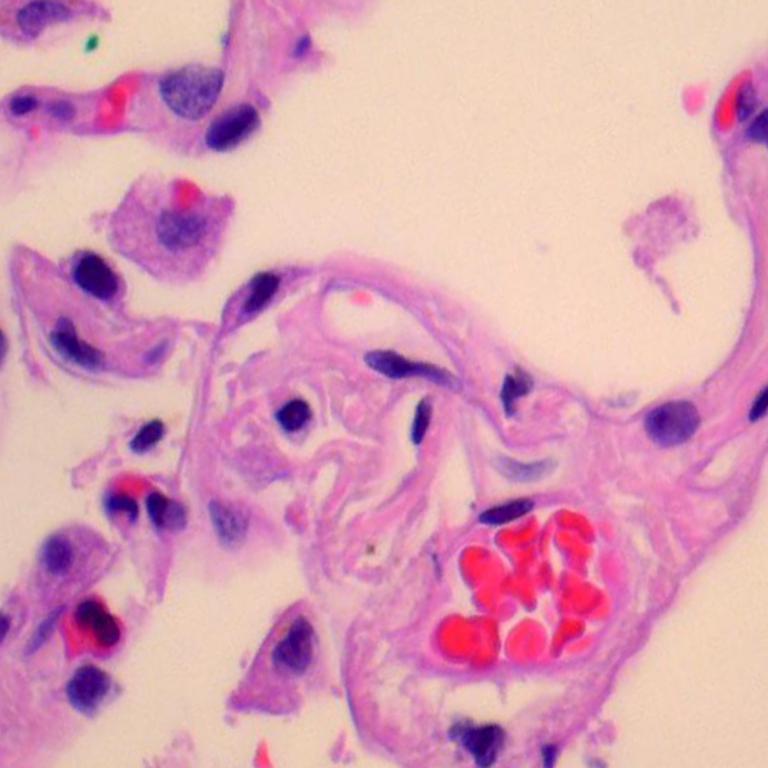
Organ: lung
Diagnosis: benign